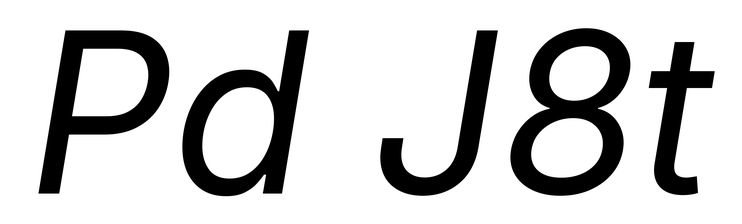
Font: Inter-Italic_Italic